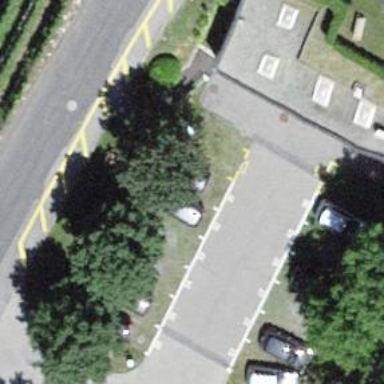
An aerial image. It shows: Charging station.